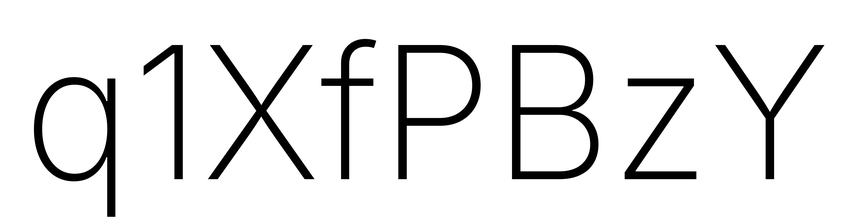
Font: Inter_ExtraLight